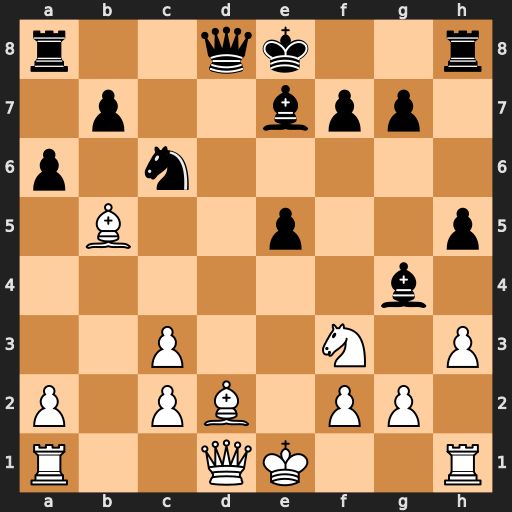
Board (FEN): r2qk2r/1p2bpp1/p1n5/1B2p2p/6b1/2P2N1P/P1PB1PP1/R2QK2R
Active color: w
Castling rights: KQkq
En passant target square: -
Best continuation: Bxc6+ bxc6 hxg4